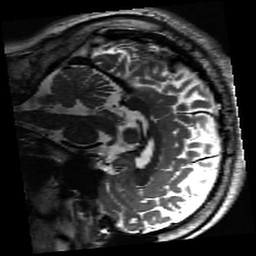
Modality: inplaneT2
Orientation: sagittal